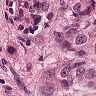
Metastatic tissue present: yes